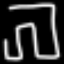
Label: pants